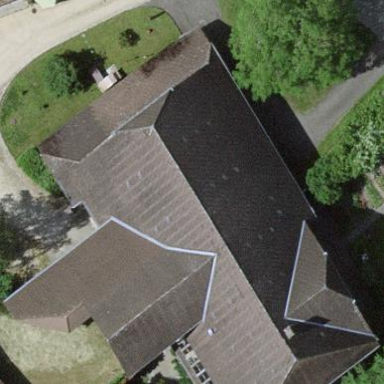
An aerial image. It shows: Farm building.